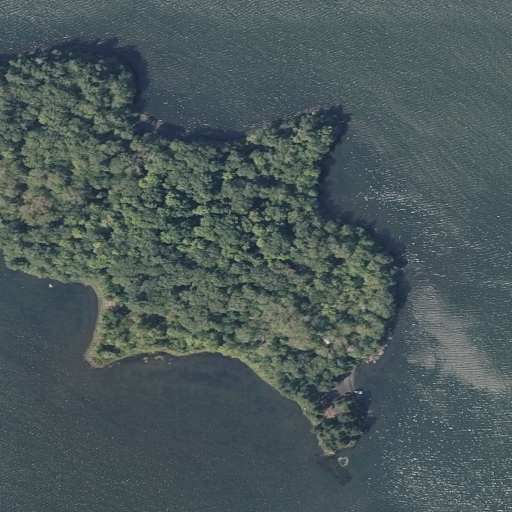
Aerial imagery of island in Maine named Lothrop Island containing open water, deciduous forest, woody wetlands, mixed forest, evergreen forest, grassland, and herbaceous wetlands